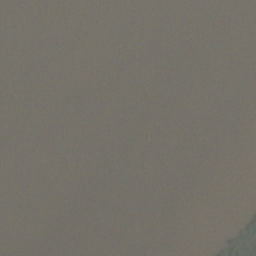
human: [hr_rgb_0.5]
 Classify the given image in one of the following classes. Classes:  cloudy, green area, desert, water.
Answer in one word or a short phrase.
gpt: cloudy